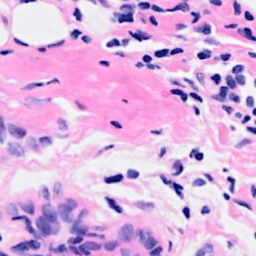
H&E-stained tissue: Breast